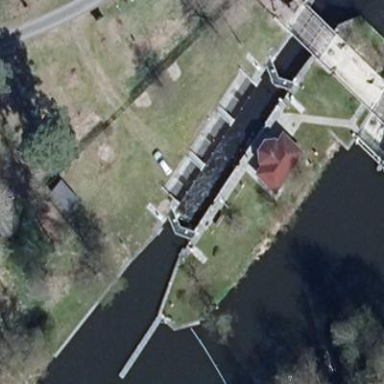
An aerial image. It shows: Lock on the water.